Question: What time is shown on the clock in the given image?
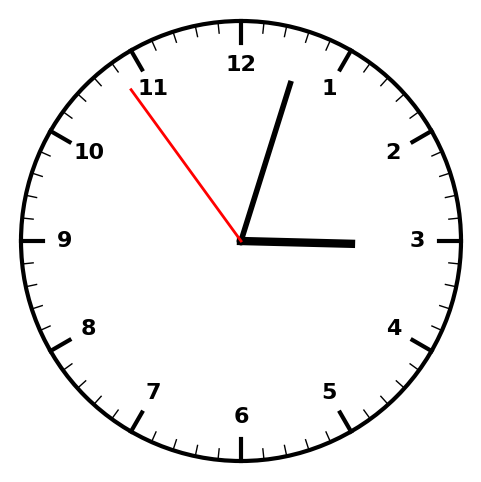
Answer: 03:02:54